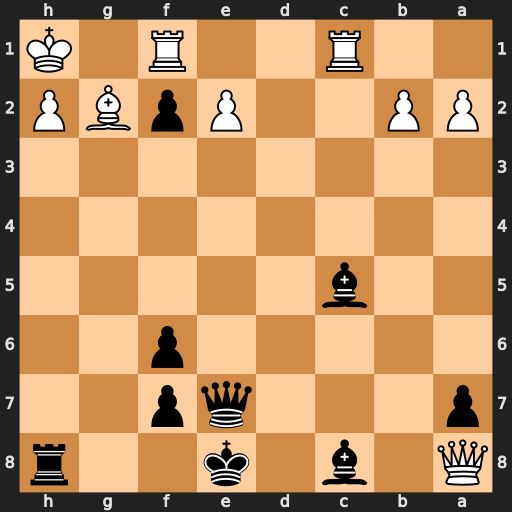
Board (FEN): Q1b1k2r/p3qp2/5p2/2b5/8/8/PP2PpBP/2R2R1K
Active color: b
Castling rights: k
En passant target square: -
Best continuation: Rxh2+ Kxh2 Qe5+ Kh1 Qh5+ Bh3 Qxh3#